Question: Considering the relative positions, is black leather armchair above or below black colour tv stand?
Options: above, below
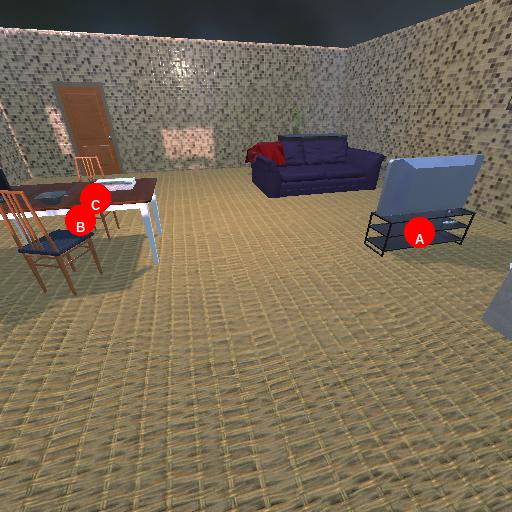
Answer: above